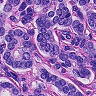
Metastatic tissue present: yes